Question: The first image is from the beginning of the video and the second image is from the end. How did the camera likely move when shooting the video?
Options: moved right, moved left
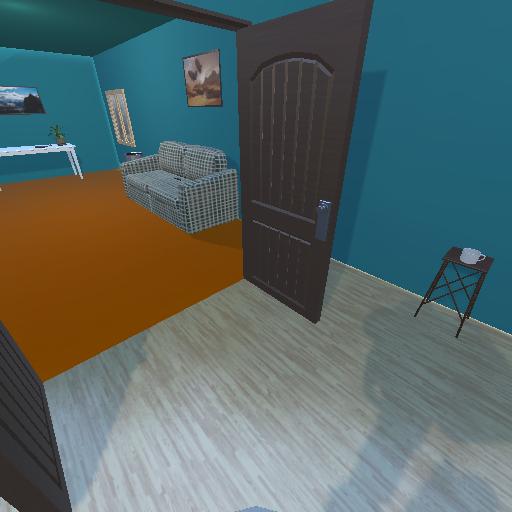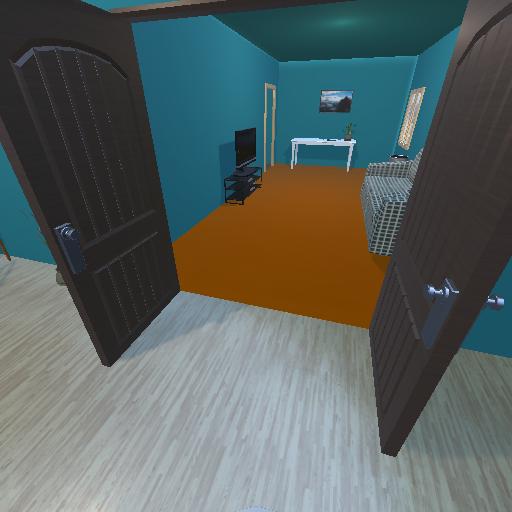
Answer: moved right